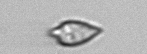
Label: Oxytoxum